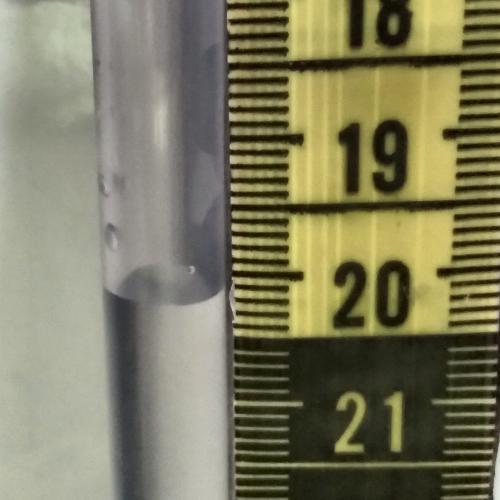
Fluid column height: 20.1 cm